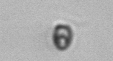
Label: Pyramimonas